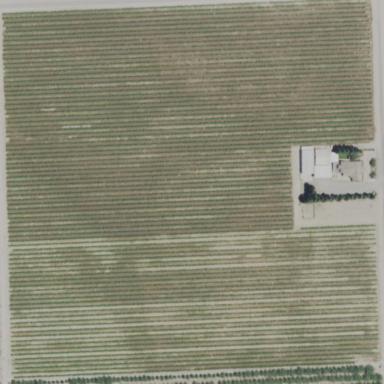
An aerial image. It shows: Vineyard with grape crops.